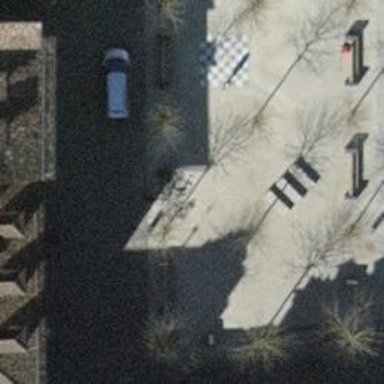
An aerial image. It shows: Bicycle parking area with wall loops for securing bikes.